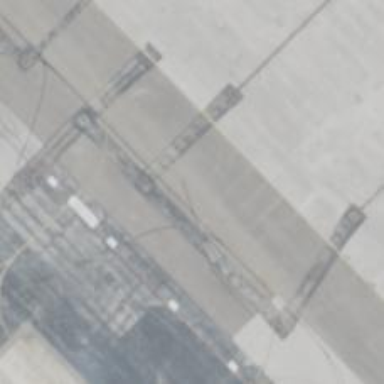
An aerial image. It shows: View of taxiway at the airport.